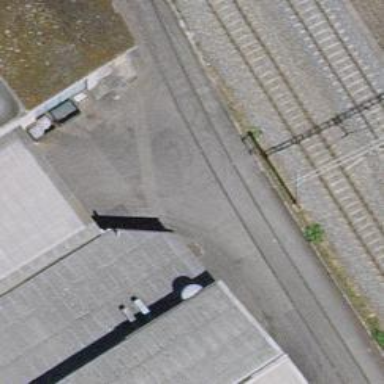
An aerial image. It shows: Disused railway spur service.